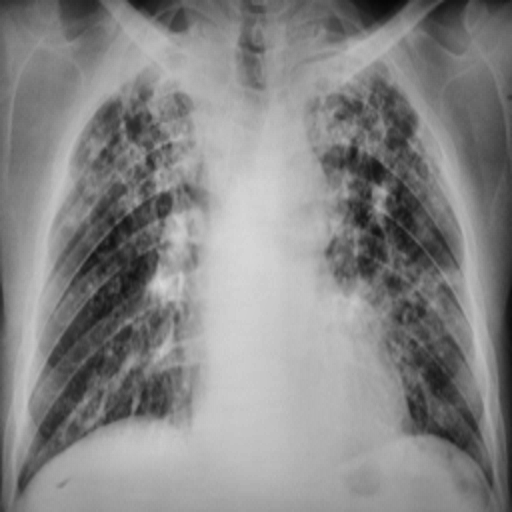
Finding: TUBERCULOSIS